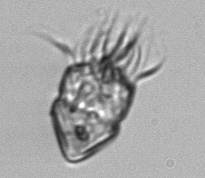
Label: Strombidium_inclinatum